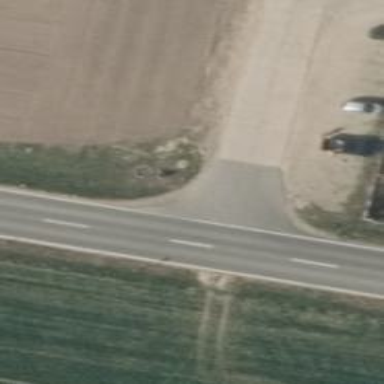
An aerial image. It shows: Secondary road with asphalt surface.